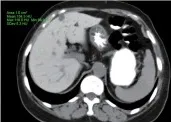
Imaging changes before (2022.02.14), at the onset of organ damage (2023.08.16), and 6 months (2024.02.09) after discontinuation of the amiodarone. (A-D) After 1 year (2022.02.14) of treatment with oral amiodarone (0.2 g/day), diffusely distributed ground-glass density shadows were seen in both lungs, with perifollicular hyperdense shadows, which were considered to be organizing pneumonia; the liver was hyperdense with a CT value of about 104 hu.
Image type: radiology (ct)